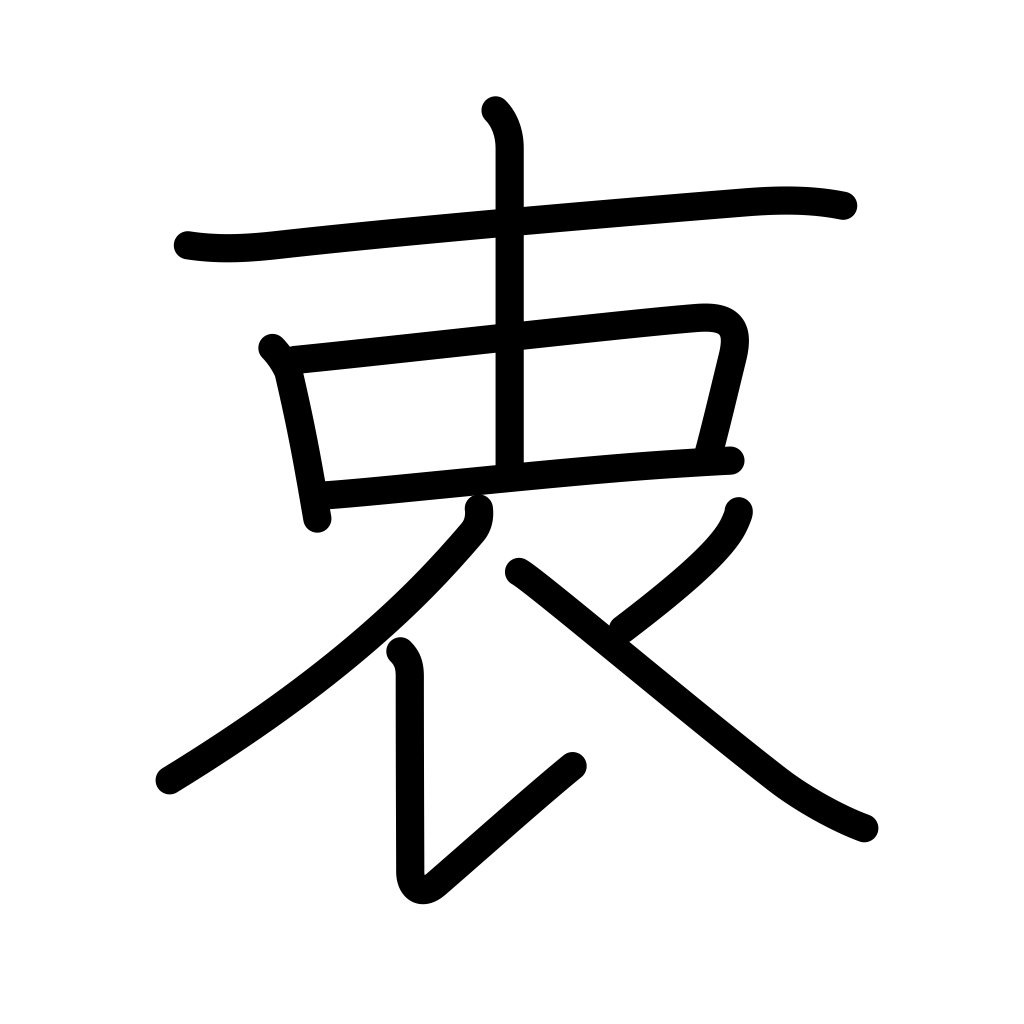
Meaning: inmost, heart, mind, inside